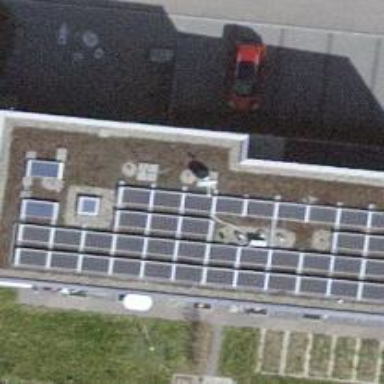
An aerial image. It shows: Solar power generator with photovoltaic panels.